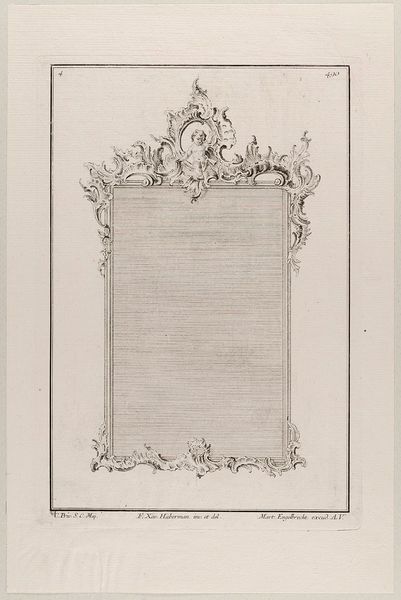
Titel: Ein Spiegel
Künstler: Martin Engelbrecht
Standort: Hamburg
Institution: Museum für Kunst und Gewerbe Hamburg
Schlagwörter: ornament, rahmen, spiegel, kind, rokoko, putte, grafik, graphik, linien, rand, tafel, fotografie, photographie, druckgraphik, druckgrafik, radierung, kunstgewerbe, schnörkel, putten, kunsthandwerk, amoretten, rocaille, style, emblematik, reproduktionen, industriedesign, druckerzeugnisse, ornamentstich, vorlageblätter